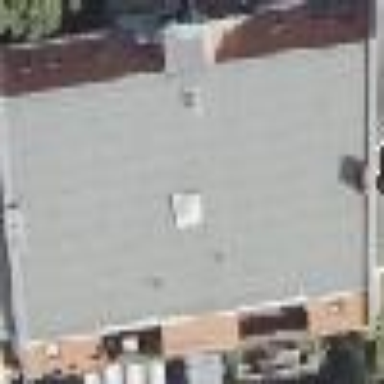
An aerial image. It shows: Building with double saltbox roof made of roof tiles.